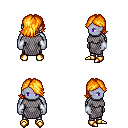
a pixel art fantasy rpg character, male body template, dark elf, purple skin, chain mail, metal pants, light blonde swoop hairstyle, white cloth bracers, gold boots, four views (front, back, left, right), 2x2 character sprite sheet, small pixel art, hard edges, no anti-aliasing